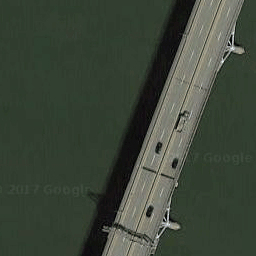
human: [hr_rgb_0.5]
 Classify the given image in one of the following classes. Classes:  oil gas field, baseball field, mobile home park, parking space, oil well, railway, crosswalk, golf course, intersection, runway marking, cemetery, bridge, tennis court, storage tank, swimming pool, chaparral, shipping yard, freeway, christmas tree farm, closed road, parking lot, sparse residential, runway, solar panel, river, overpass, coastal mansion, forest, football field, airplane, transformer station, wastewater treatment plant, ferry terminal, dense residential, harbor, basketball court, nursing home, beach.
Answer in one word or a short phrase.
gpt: bridge